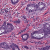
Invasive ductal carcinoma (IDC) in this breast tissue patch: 1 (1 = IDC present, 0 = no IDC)